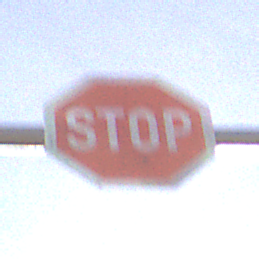
Verkehrszeichen: Stop
Umgebung: Outdoor, Nature
Tageszeit: MorningAfternoon
Wetter: PartlyCloudy
Licht: Natural
Jahreszeit: NotSpecified
Kontrast: HighContrast